Question: My question is how can I get values of enum variable?

Please look at the attached screenshot... "hatas" is a flag-enum. And I want to
get "HasError" - "NameOrDisplayNameTooShort" errors to show them.
'''
using System;
namespace CampaignManager.Enums
{
[Flags]
public enum CampaignCreaterUpdaterErrorMessage
{
NoError = 0,
HasError = 1,
NameOrDisplaynameTooShort = 2,
InvalidFirstName = 3,
}
}
'''
I tried simply;
'''
Messagebox.Show(hatas); // it's showing InvalidFirstName somehow...
'''
Thank you very much for any help...
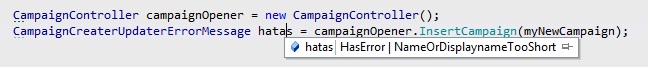
Answer: First thing: If you want to use the <URL> on your enum you need to define the values in powers of two like this:
'''
[Flags]
public enum CampaignCreaterUpdaterErrorMessage
{
NoError = 0,
HasError = 1,
NameOrDisplaynameTooShort = 2,
InvalidFirstName = 4,
}
'''
To get parts of a flagged enum, try something like:
'''
var hatas = CampaignCreaterUpdaterErrorMessage.HasError | CampaignCreaterUpdaterErrorMessage.NameOrDisplaynameTooShort;
var x = (int)hatas;
for (int i=0; i<Enum.GetNames(typeof(CampaignCreaterUpdaterErrorMessage)).Length; i++)
{
int z = 1 << i; // create bit mask
if ((x & z) == z) // test mask against flags enum
{
Console.WriteLine(((CampaignCreaterUpdaterErrorMessage)z).ToString());
}
}
'''
For getting the underlying value try casting:
'''
Messagebox.Show(((int)hatas)ToString());
'''
In your example, ToString is getting called by default against the CampaignCreaterUpdaterErrorMessage enum which return the string representation of the enum.
By casting to an int, the underlying default type for enums, you get ToString on the integer value.